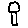
Label: tree